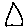
Label: triangle